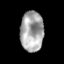
Tissue: prostate
Cell type: Epithelial cells
Senescence score: 0.3186
Nuclear area (px): 912
Mean DAPI intensity: 167.218